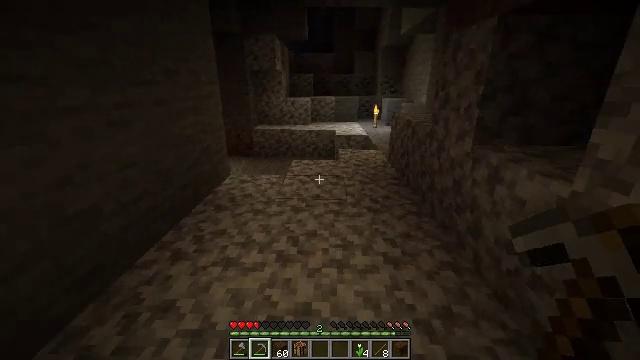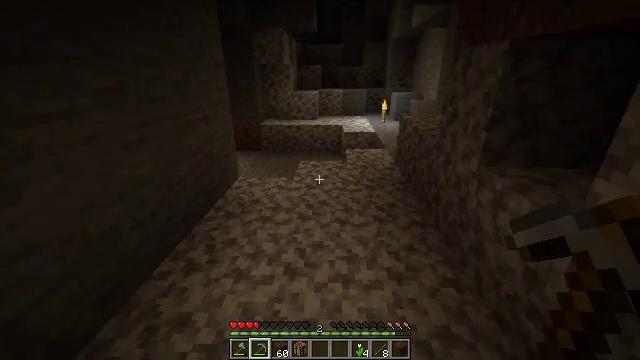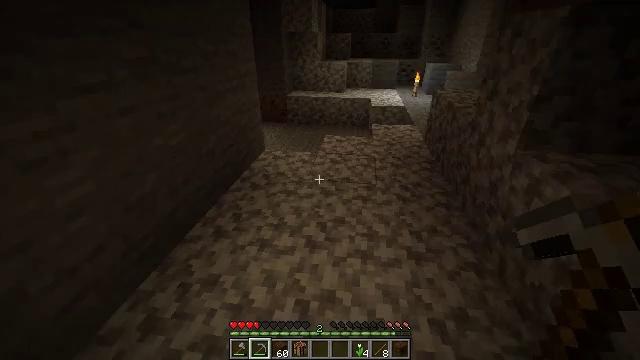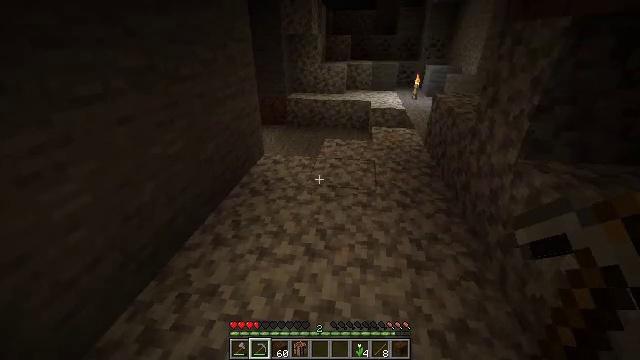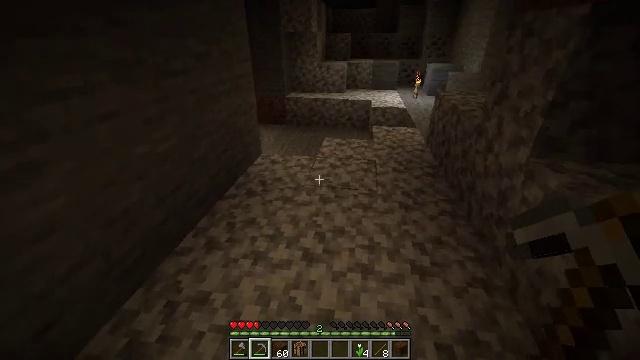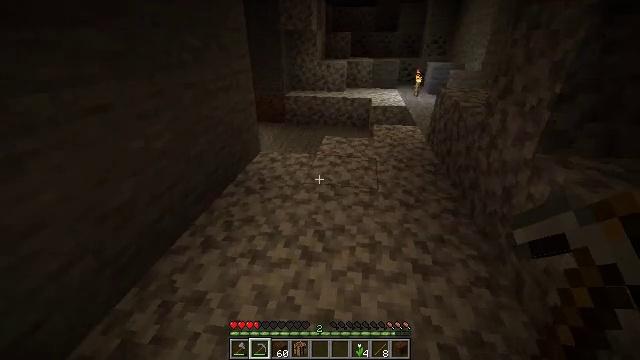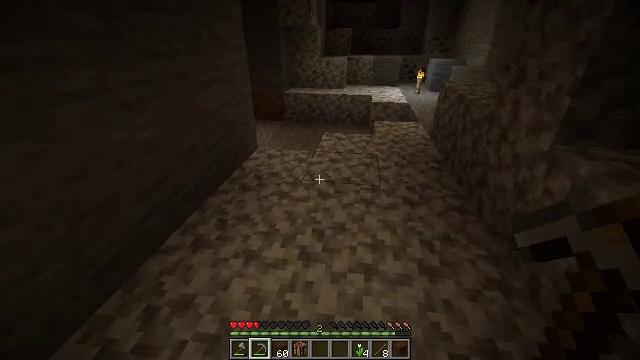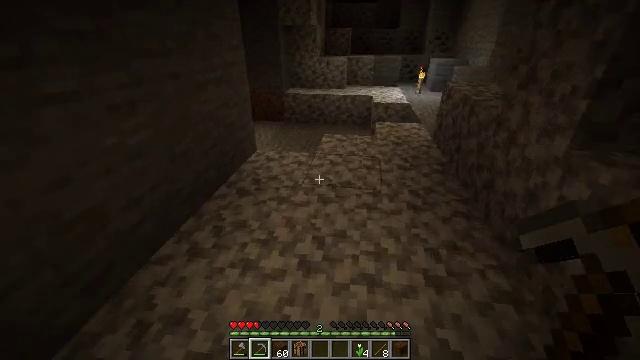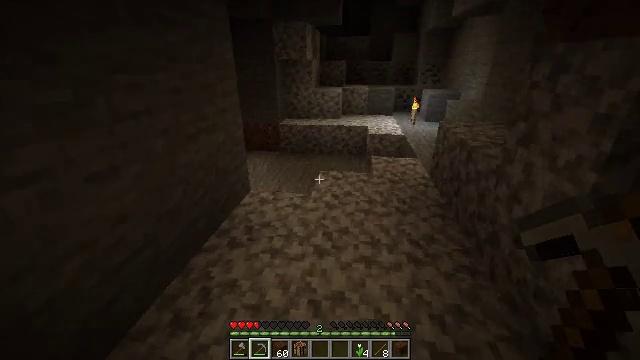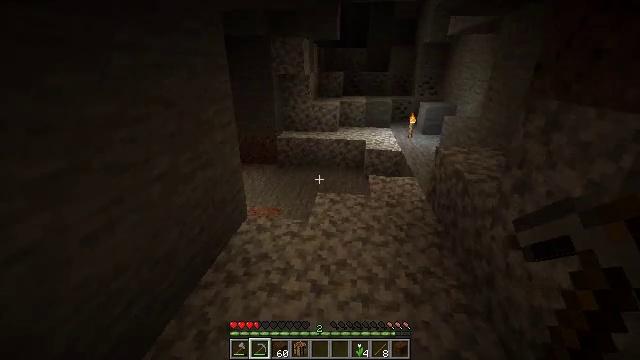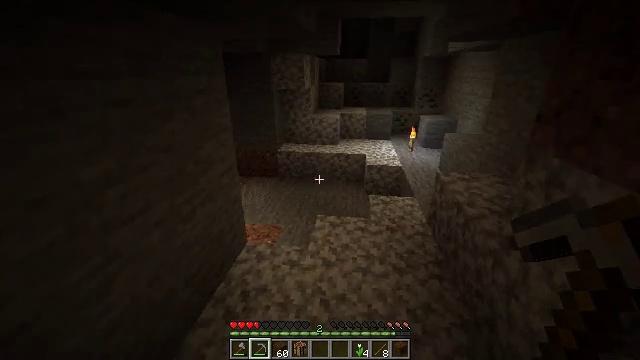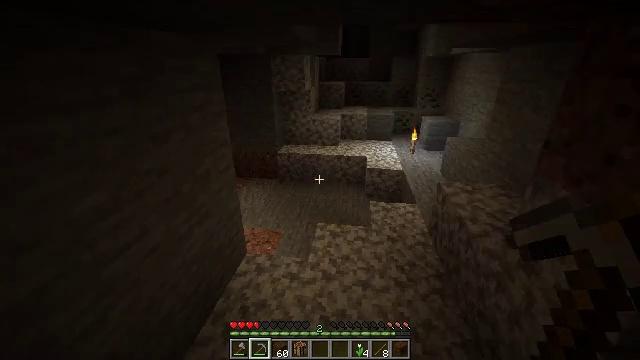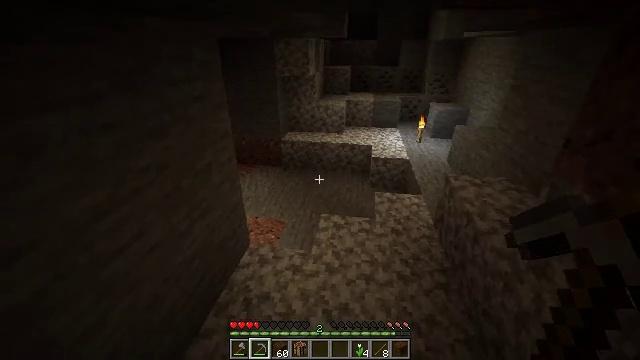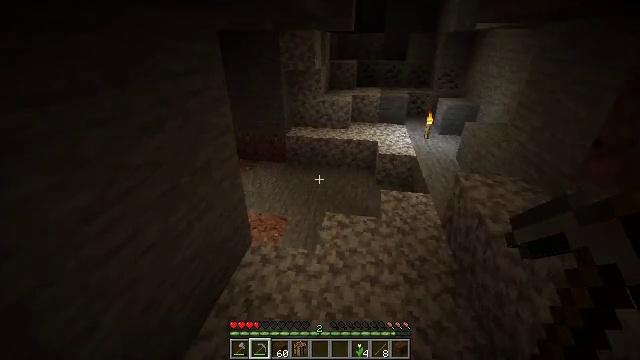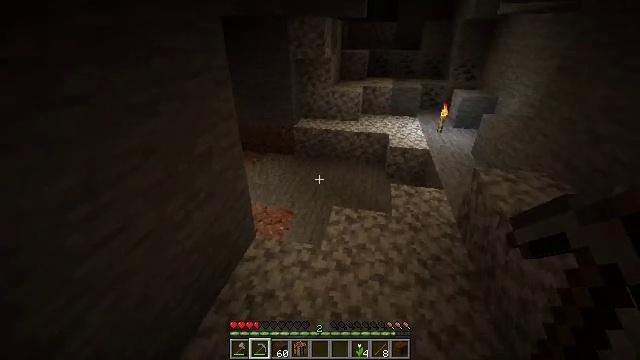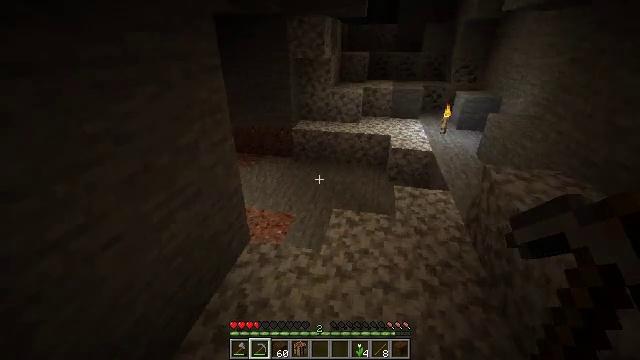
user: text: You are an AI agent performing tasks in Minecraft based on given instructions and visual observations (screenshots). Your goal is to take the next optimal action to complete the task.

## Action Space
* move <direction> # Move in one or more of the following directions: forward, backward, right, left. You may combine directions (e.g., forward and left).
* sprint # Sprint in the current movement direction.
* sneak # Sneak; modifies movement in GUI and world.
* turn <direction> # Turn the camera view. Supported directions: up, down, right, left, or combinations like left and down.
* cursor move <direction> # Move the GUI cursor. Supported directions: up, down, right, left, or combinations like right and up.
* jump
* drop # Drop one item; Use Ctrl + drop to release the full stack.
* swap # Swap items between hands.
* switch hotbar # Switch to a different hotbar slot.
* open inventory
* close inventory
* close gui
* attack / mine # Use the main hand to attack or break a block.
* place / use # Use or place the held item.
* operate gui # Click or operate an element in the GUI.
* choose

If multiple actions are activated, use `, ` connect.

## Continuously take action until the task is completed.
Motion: motion action
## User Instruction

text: Cook beef with the furnace.
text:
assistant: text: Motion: move forward, sprint, turn left and down, jump
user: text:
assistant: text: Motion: move forward, sprint, turn left and down, jump
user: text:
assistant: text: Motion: move forward, sprint, jump
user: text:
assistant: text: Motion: move forward, sprint, jump
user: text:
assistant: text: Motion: move forward, sprint, jump
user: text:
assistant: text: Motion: move forward, sprint, jump
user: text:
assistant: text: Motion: move forward, sprint, jump
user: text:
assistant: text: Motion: move forward, sprint, turn up, jump
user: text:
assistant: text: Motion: move forward, sprint, jump
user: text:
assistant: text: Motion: move forward, sprint, jump
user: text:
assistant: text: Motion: move forward, sprint, turn down, jump
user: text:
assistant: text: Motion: move forward, sprint, turn left and down, jump
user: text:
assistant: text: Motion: move forward, sprint, turn left and down, jump
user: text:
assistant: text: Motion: move forward, sprint, turn left and down, jump
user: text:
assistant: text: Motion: move forward, sprint, turn up, jump
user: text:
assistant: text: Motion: move forward, sprint, turn left and up
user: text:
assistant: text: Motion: move forward, sprint, turn left and up
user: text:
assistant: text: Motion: move forward, sprint, turn left
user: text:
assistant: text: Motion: move forward, sprint, turn left and down
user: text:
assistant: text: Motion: move forward, sprint, turn left and down
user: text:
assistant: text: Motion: move forward, sprint, turn left and down
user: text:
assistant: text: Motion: move forward, sprint, turn left
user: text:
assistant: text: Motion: move forward and move right, sprint, turn left
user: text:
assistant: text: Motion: move forward and move right, sprint, turn left
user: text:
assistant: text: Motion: move forward and move right, sprint, turn left
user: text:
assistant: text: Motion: move forward and move right, sprint, turn left
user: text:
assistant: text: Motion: move forward and move right, sprint, turn left
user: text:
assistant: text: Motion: move forward and move right, sprint, turn left
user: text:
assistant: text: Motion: move forward and move right, sprint, turn left
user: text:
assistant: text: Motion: move forward, sprint